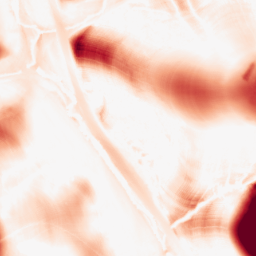
Category: morphological
Decomposition family: tophat
Decomposition parameters: size: 50
mode: white
Upsampling method: linear_exact
Upsampling parameters: scale: 8
Upsampling scale: 8